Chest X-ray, PA view. Patient: 78 years old, sex M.
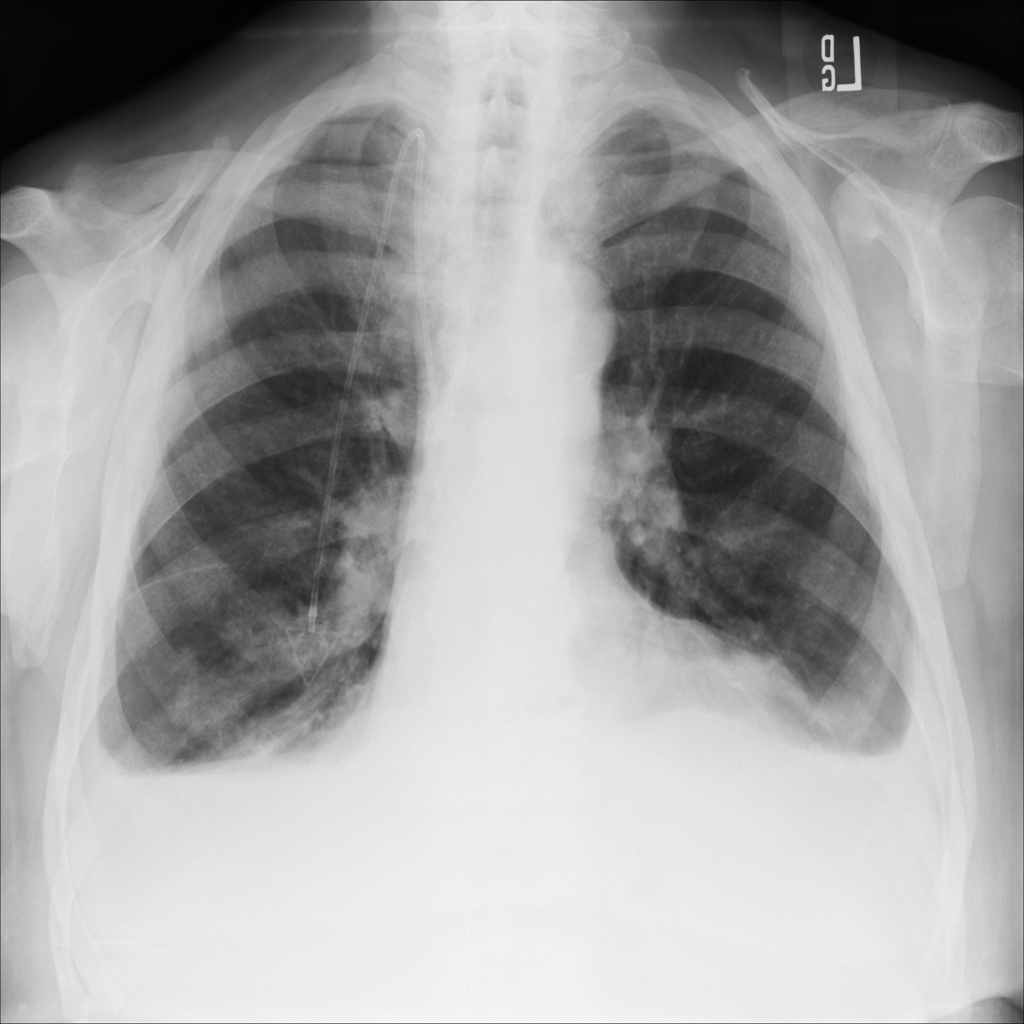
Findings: Consolidation, Effusion